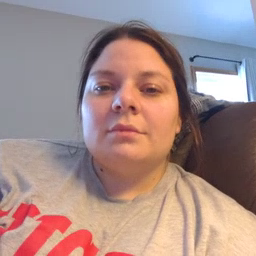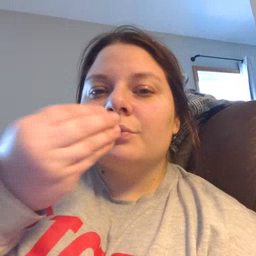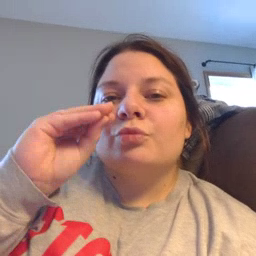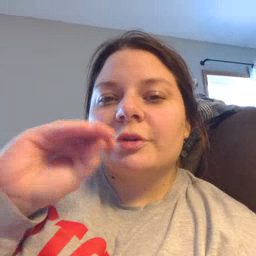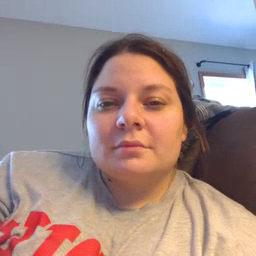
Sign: kiss